Question: Using Visual C# I am defining a set of Button and a set of RichTextBox inside my code (not visually) and here is the output.

I want to change the order of the elements such that a RichTextBox is always above any Button (unlike the picture that they are behind Button).
How can I do that programmatically ?
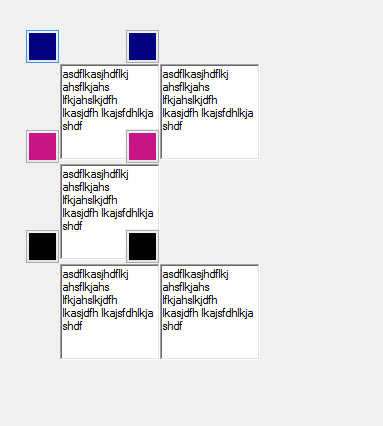
Answer: Just :
'''
RichTextBox rtb = new RichTextBox() { ... };
// ...
rtb.BringToFront();
'''
or :
'''
rtb.SendToBack();
'''